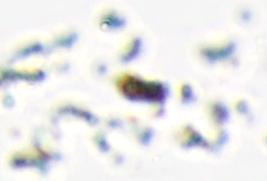
Label: Phaeocystis